Question: I am trying to change 'font' property for 'UINavigationItem'.
I've tried using 'titleTextAttributes' but somehow I am only able to change title font.
How can I change the font or UINavigationItem ? For example, the "More" text for the Back 'UIButton' shown below:

I've tried using:
'''
self.navigationController?.navigationBar.titleTextAttributes = [
NSForegroundColorAttributeName: UIColor.blackColor(),
NSFontAttributeName: UIFont(name: "Papyrus", size: 18)!
]
'''
but it only changes what is shown on the picture, not the "More" Button's Font.
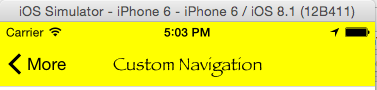
Answer: The reason your method wasn't working is because you were just using 'titleTextAttributes = ...' when you have to use 'setTitleTextAttributes:forState:' I use this function to customize the Nav Bar globally for my entire project:
'''
func customizeNavBar(_ color: UIColor, titleFont: UIFont, buttonFont: UIFont) {
UINavigationBar.appearance().tintColor = color
UINavigationBar.appearance().titleTextAttributes = [NSForegroundColorAttributeName: color, NSFontAttributeName: titleFont]
UIBarButtonItem.appearance().setTitleTextAttributes([NSForegroundColorAttributeName: color, NSFontAttributeName: buttonFont], forState: UIControlState.Normal)
}
'''
For a single instance, call the same functions:
'''
someBarButton.tintColor.setTitleTextAttributes([NSForegroundColorAttributeName: color, NSFontAttributeName: buttonFont], forState: UIControlState.Normal)
'''